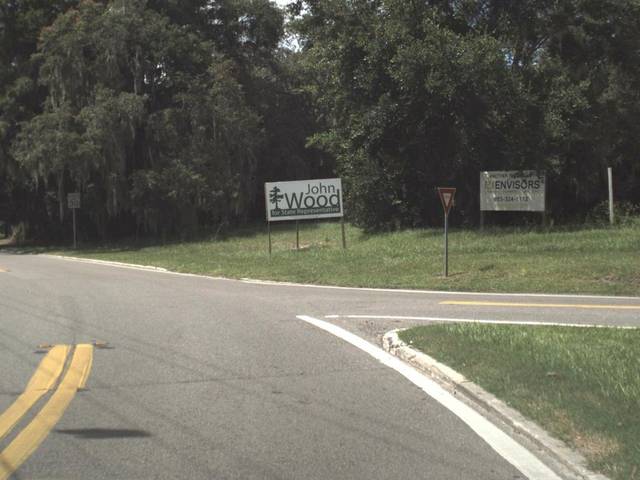
Region: United States
Coordinates: 28.022, -81.717